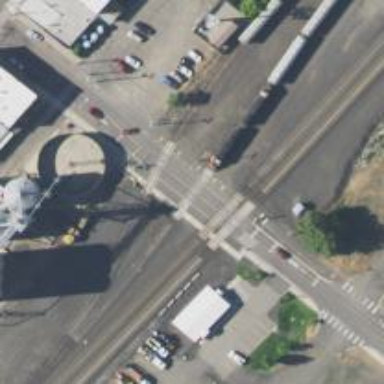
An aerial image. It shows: Railway crossing.